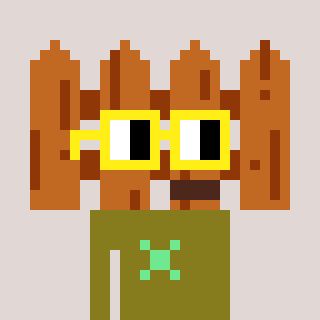
a pixel art character with square yellow glasses, a fence-shaped head and a gunk-colored body on a warm background